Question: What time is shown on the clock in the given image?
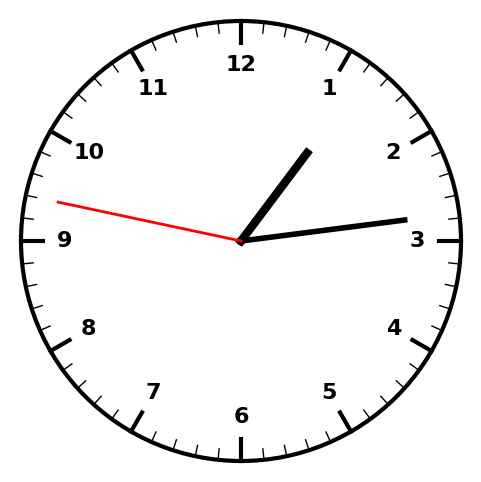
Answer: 01:13:47